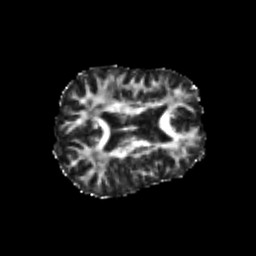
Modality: FA
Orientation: axial
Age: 24
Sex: female
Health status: healthy
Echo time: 0.074 s